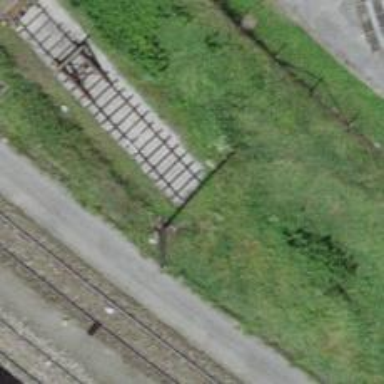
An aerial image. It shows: Unused railway yard.